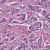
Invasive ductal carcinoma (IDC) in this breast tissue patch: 1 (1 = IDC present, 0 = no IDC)